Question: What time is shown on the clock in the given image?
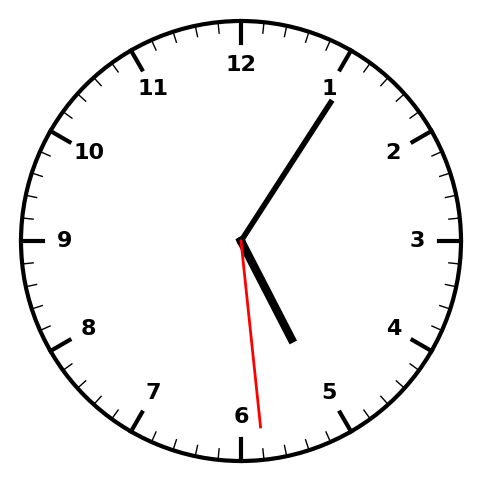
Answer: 05:05:29